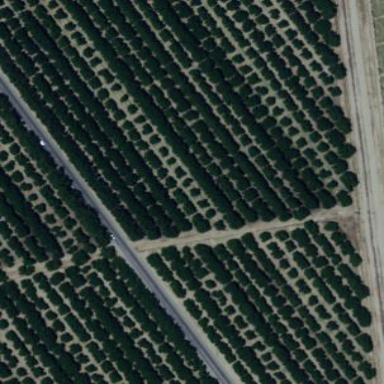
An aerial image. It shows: Orchard.